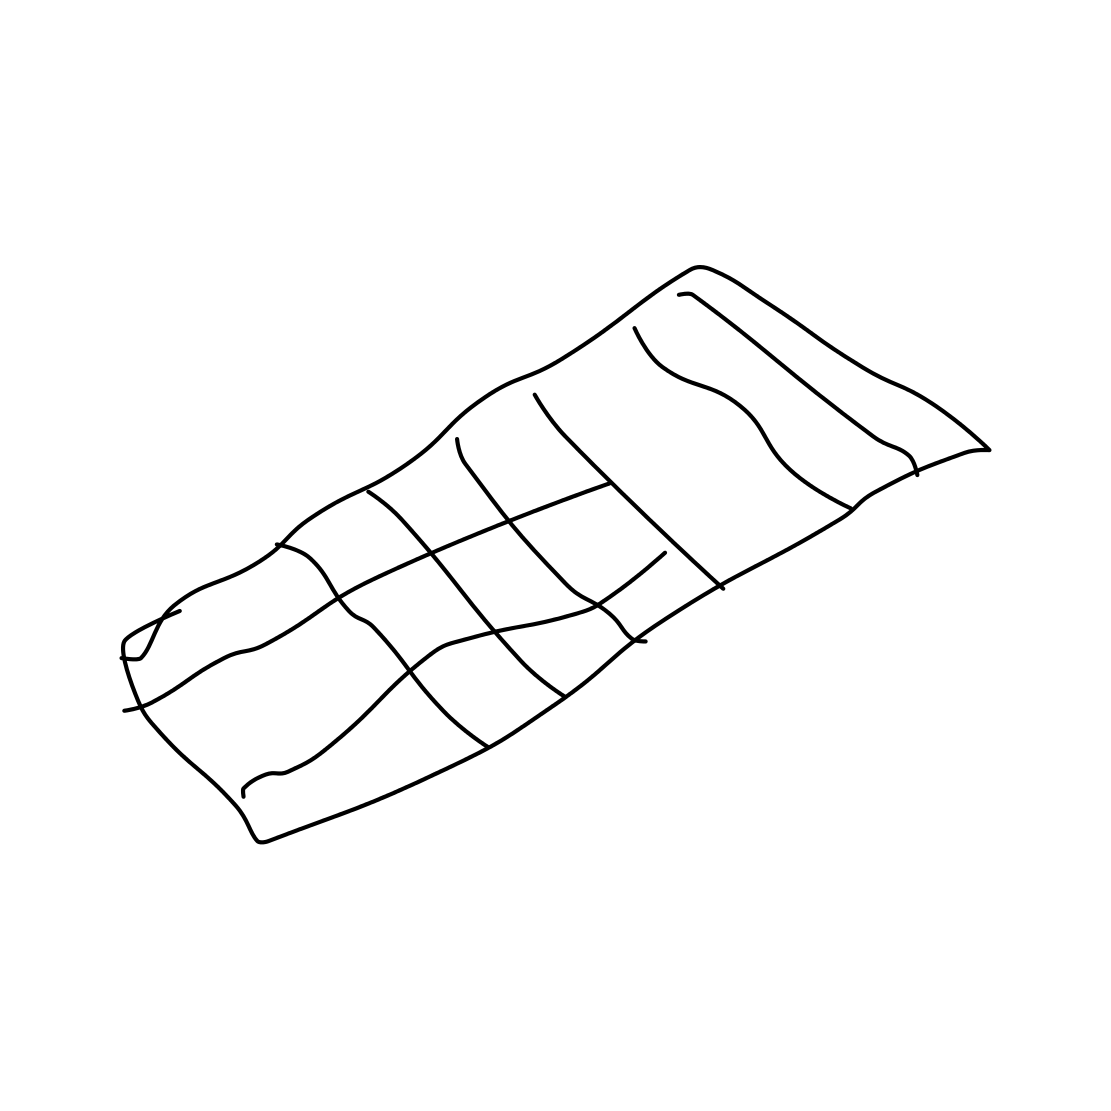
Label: calculator